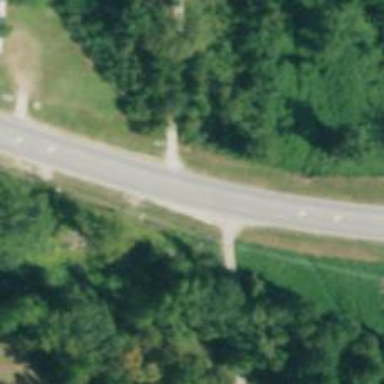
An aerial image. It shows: Tertiary road with asphalt surface.